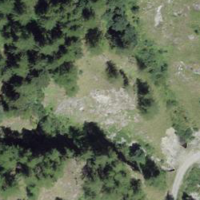
EUNIS habitat code: 23
Species observed at this site:
Papilio machaon
Melitaea diamina
Lysandra coridon
Erebia medusa
Cyaniris semiargus
Cupido minimus
Lasiommata maera
Argynnis paphia
Corvus corax